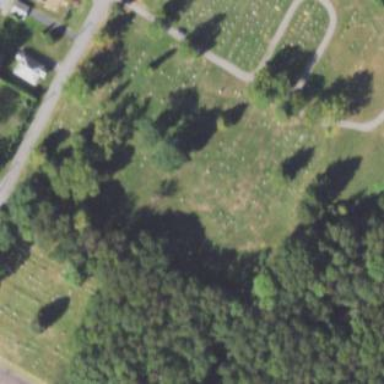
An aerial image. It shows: Cemetery.